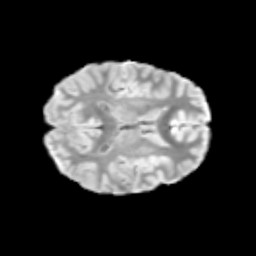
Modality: T2w
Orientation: axial
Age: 12
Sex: male
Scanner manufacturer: siemens
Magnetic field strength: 3 T
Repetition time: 3.8 s
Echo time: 0.07 s